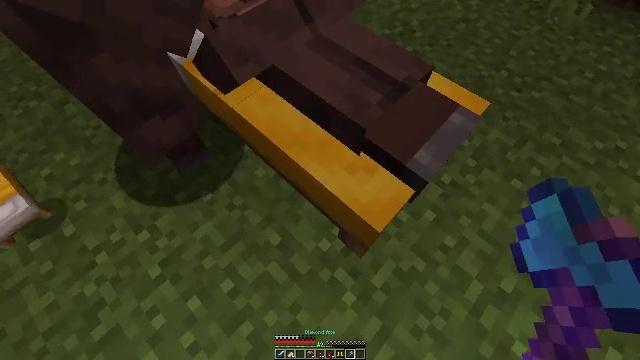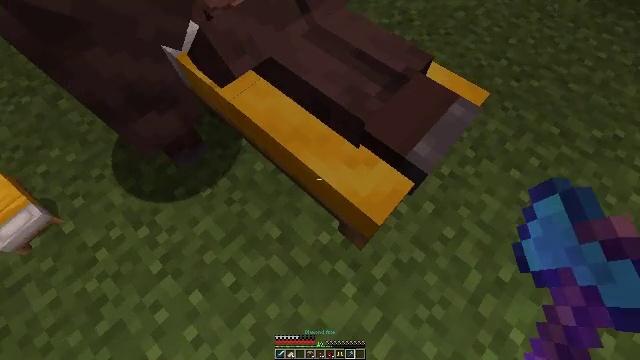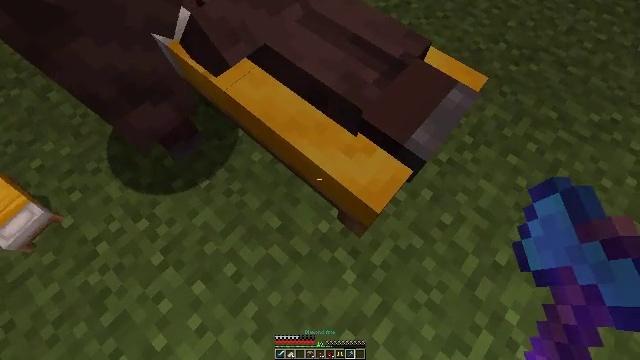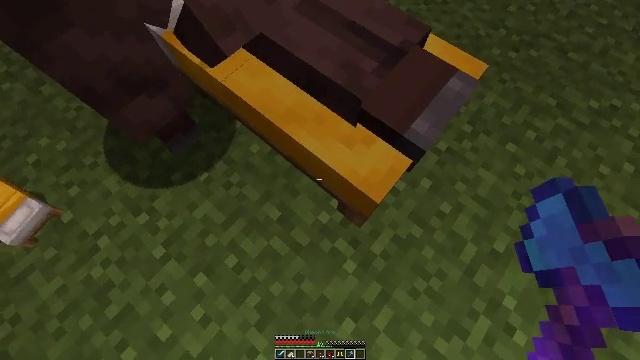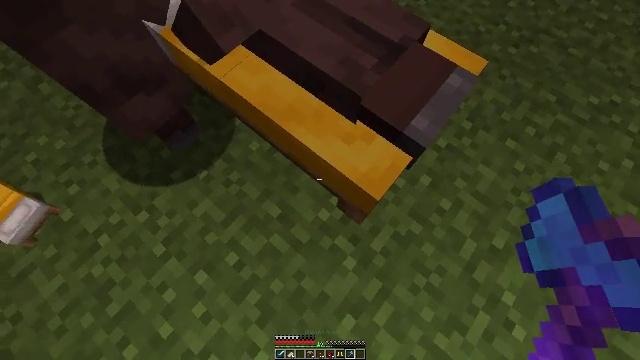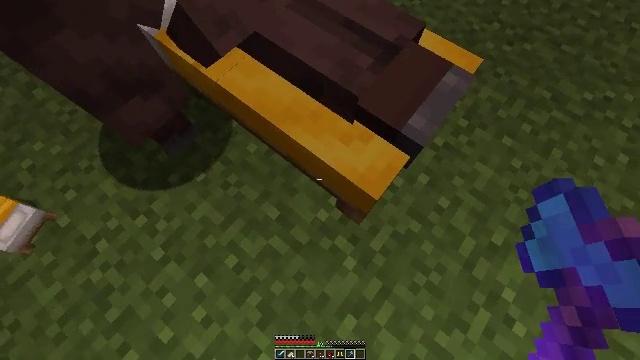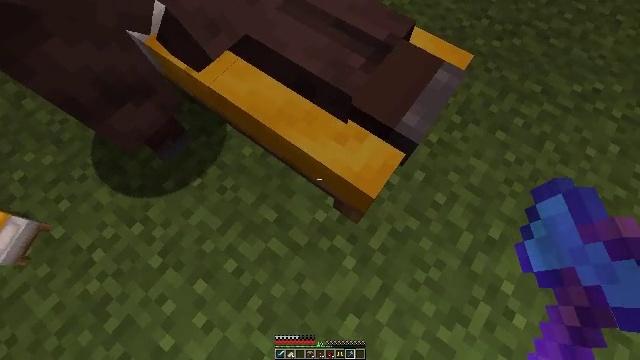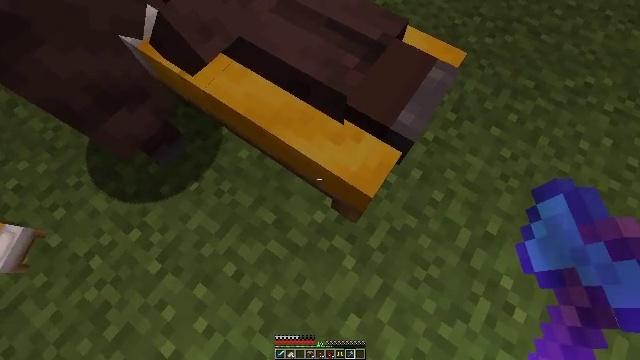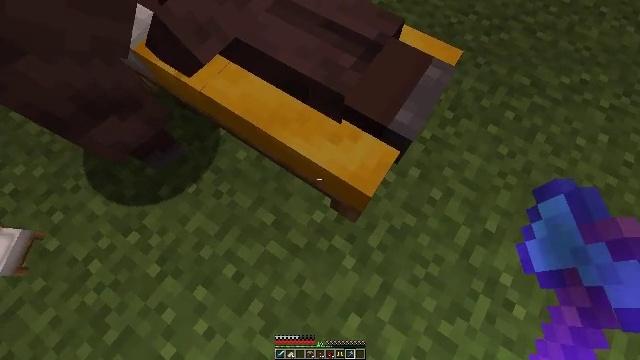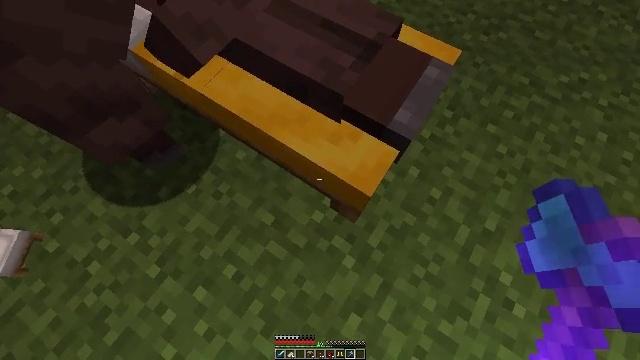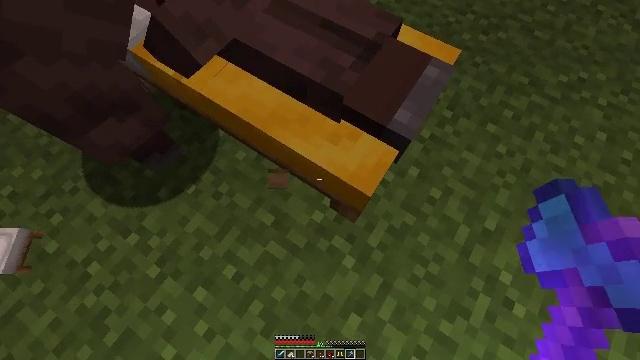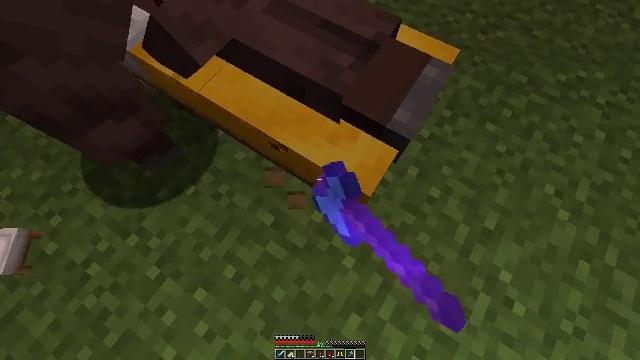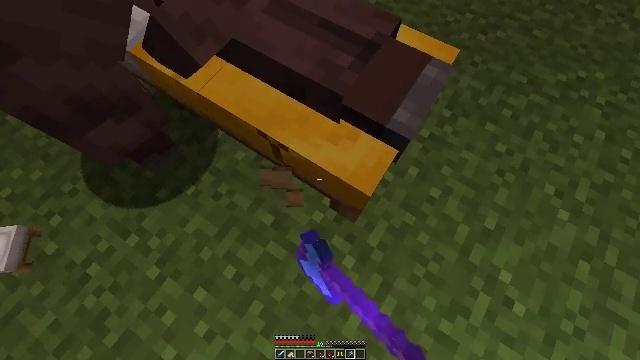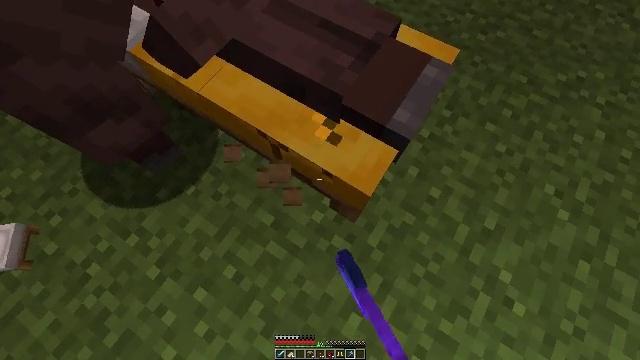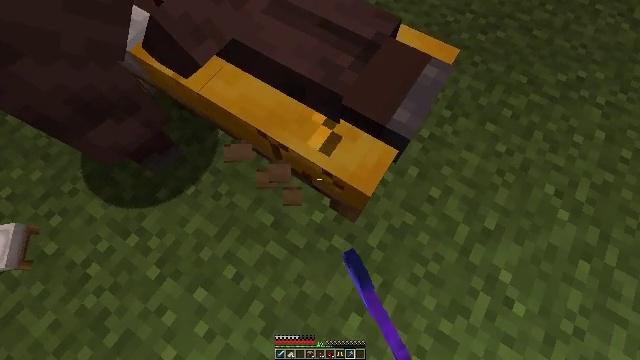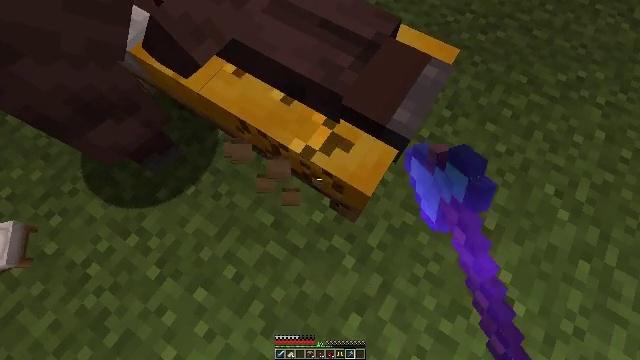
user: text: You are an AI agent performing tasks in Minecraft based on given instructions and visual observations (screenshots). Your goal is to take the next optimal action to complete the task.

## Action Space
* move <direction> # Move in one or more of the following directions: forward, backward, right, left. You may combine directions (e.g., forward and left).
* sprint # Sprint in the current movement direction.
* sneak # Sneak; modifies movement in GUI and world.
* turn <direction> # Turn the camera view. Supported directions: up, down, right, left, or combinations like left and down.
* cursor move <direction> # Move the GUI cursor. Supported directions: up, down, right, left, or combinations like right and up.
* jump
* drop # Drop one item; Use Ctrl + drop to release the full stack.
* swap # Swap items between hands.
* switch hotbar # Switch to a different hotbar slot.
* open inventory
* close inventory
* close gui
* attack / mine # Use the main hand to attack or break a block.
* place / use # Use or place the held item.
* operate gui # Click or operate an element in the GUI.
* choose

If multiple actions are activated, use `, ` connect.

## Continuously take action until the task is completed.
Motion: motion action
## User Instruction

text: Remove the yellow bed.
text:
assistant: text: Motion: turn down
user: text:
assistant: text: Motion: turn right and down
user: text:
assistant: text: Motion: turn down
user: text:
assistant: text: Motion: no_op
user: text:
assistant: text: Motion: turn right
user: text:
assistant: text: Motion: turn right
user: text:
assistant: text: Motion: turn right
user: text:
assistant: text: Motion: no_op
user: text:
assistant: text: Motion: no_op
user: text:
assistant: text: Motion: attack / mine
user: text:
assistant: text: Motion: attack / mine
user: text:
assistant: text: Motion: attack / mine
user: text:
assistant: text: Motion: attack / mine
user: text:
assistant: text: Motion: attack / mine
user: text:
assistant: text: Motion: attack / mine
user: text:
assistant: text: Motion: attack / mine
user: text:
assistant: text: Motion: attack / mine
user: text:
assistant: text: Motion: attack / mine
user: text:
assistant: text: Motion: attack / mine
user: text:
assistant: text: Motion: attack / mine
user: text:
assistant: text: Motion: no_op